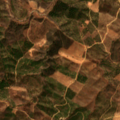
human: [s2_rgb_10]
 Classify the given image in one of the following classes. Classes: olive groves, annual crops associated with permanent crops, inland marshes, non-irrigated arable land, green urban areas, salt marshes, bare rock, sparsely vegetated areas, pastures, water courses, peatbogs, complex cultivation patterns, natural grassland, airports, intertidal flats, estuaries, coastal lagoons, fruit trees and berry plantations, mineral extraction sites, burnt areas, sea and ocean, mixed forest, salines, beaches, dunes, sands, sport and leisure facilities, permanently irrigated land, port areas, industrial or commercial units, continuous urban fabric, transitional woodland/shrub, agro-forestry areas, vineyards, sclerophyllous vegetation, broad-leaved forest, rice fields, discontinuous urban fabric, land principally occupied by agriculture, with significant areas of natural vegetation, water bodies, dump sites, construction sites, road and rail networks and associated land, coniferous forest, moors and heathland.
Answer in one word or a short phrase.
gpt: land principally occupied by agriculture, with significant areas of natural vegetation, coniferous forest, transitional woodland/shrub